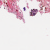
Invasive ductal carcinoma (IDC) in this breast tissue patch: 0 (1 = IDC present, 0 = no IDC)